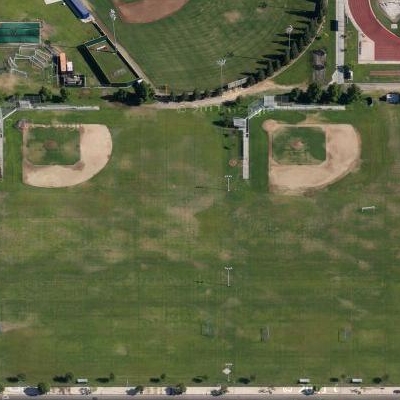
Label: aGrass